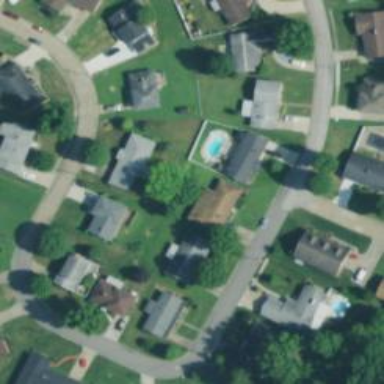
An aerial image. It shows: Neighborhood.